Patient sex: F
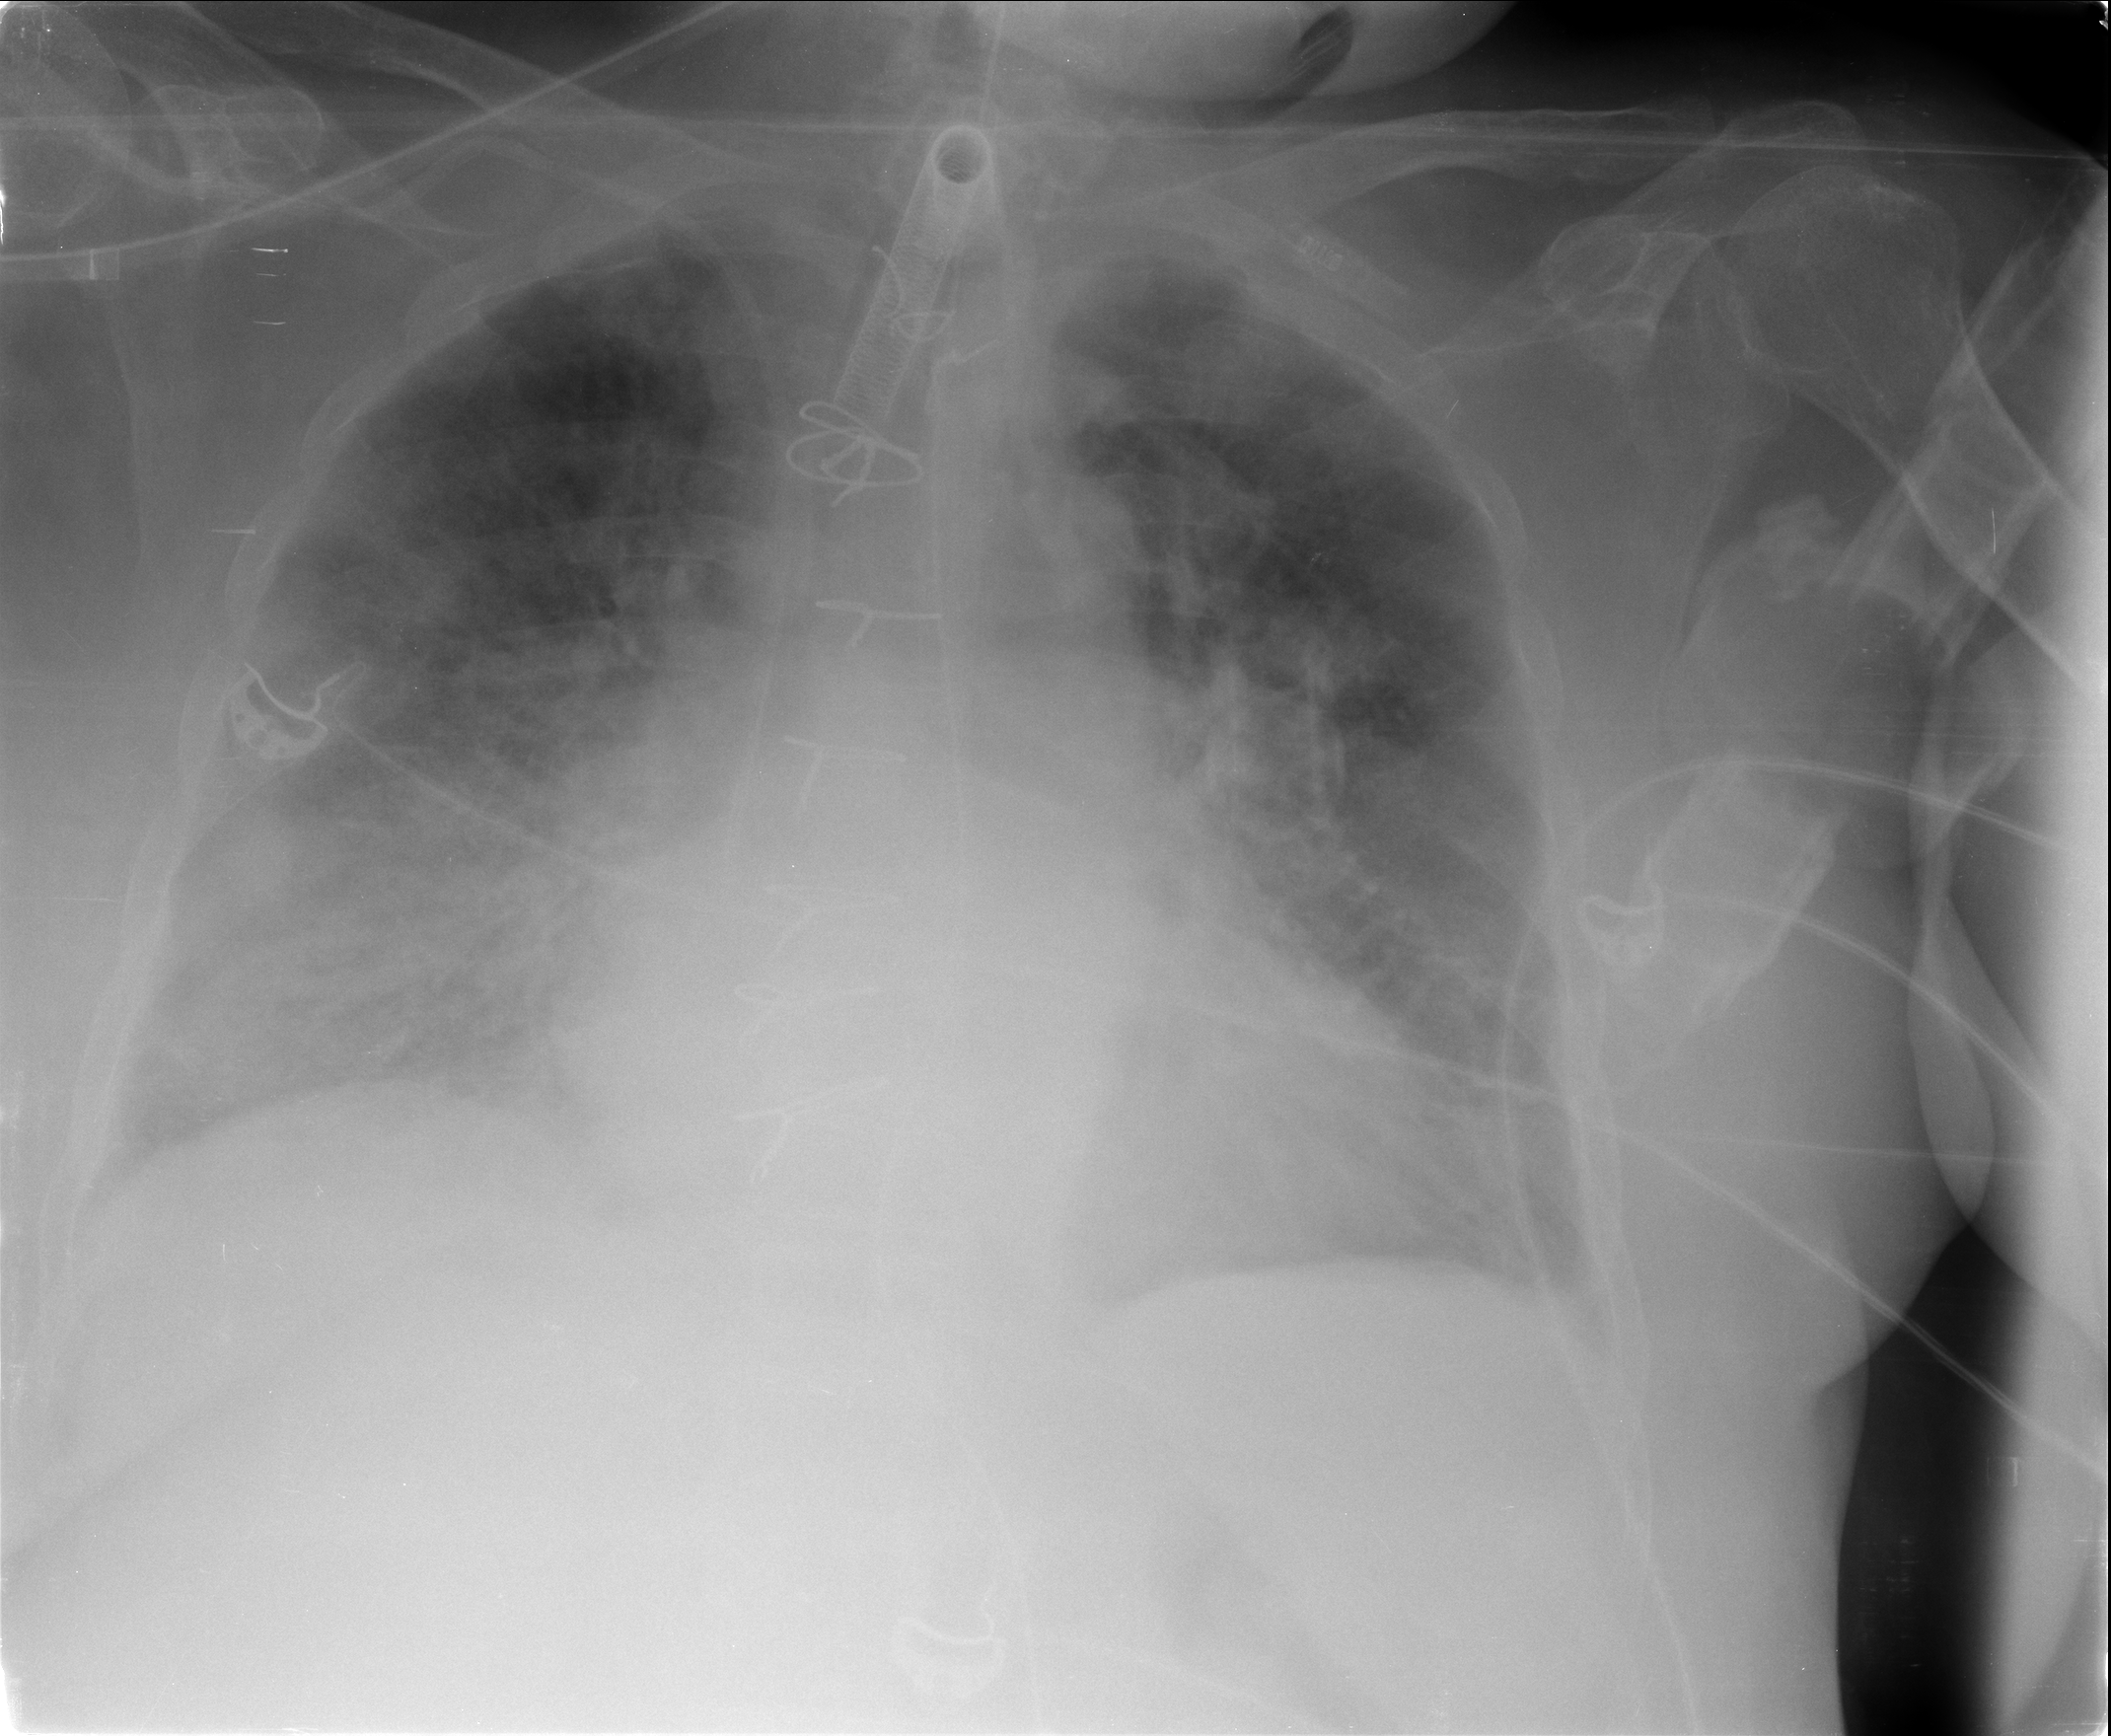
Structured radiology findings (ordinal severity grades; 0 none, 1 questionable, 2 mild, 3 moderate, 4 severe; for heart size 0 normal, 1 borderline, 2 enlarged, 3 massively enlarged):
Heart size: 2
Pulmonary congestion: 3
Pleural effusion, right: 2
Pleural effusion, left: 2
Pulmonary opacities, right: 3
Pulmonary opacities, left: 3
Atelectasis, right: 2
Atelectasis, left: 2